Field crop: maize
Growth stage: 2
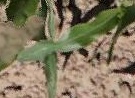
Species: maize